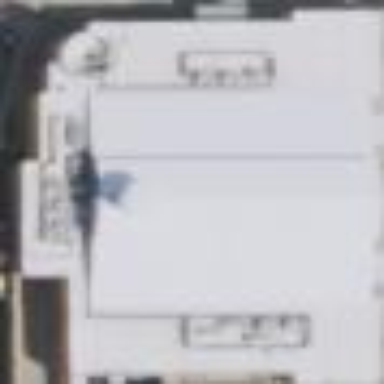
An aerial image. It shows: Retail building.